Field crop: tomato
Growth stage: 1
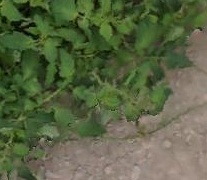
Species: tomato